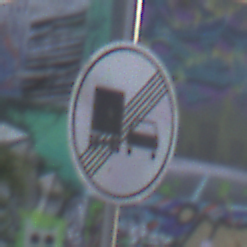
Verkehrszeichen: EndeUeberholverbotKraftfahrzeuge
Umgebung: Outdoor, Urban
Tageszeit: MorningAfternoon
Wetter: PartlyCloudy
Licht: Natural
Jahreszeit: NotSpecified
Kontrast: MediumContrast